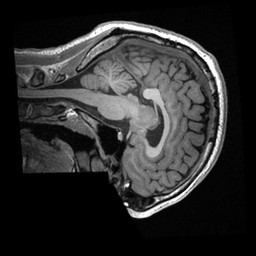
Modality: T1w
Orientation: sagittal
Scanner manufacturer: ge
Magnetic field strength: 3 T
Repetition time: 0.007668 s
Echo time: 0.002936 s